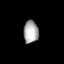
Tissue: lung
Cell type: Endothelial cells
Senescence score: 0.5549
Nuclear area (px): 331
Mean DAPI intensity: 168.931